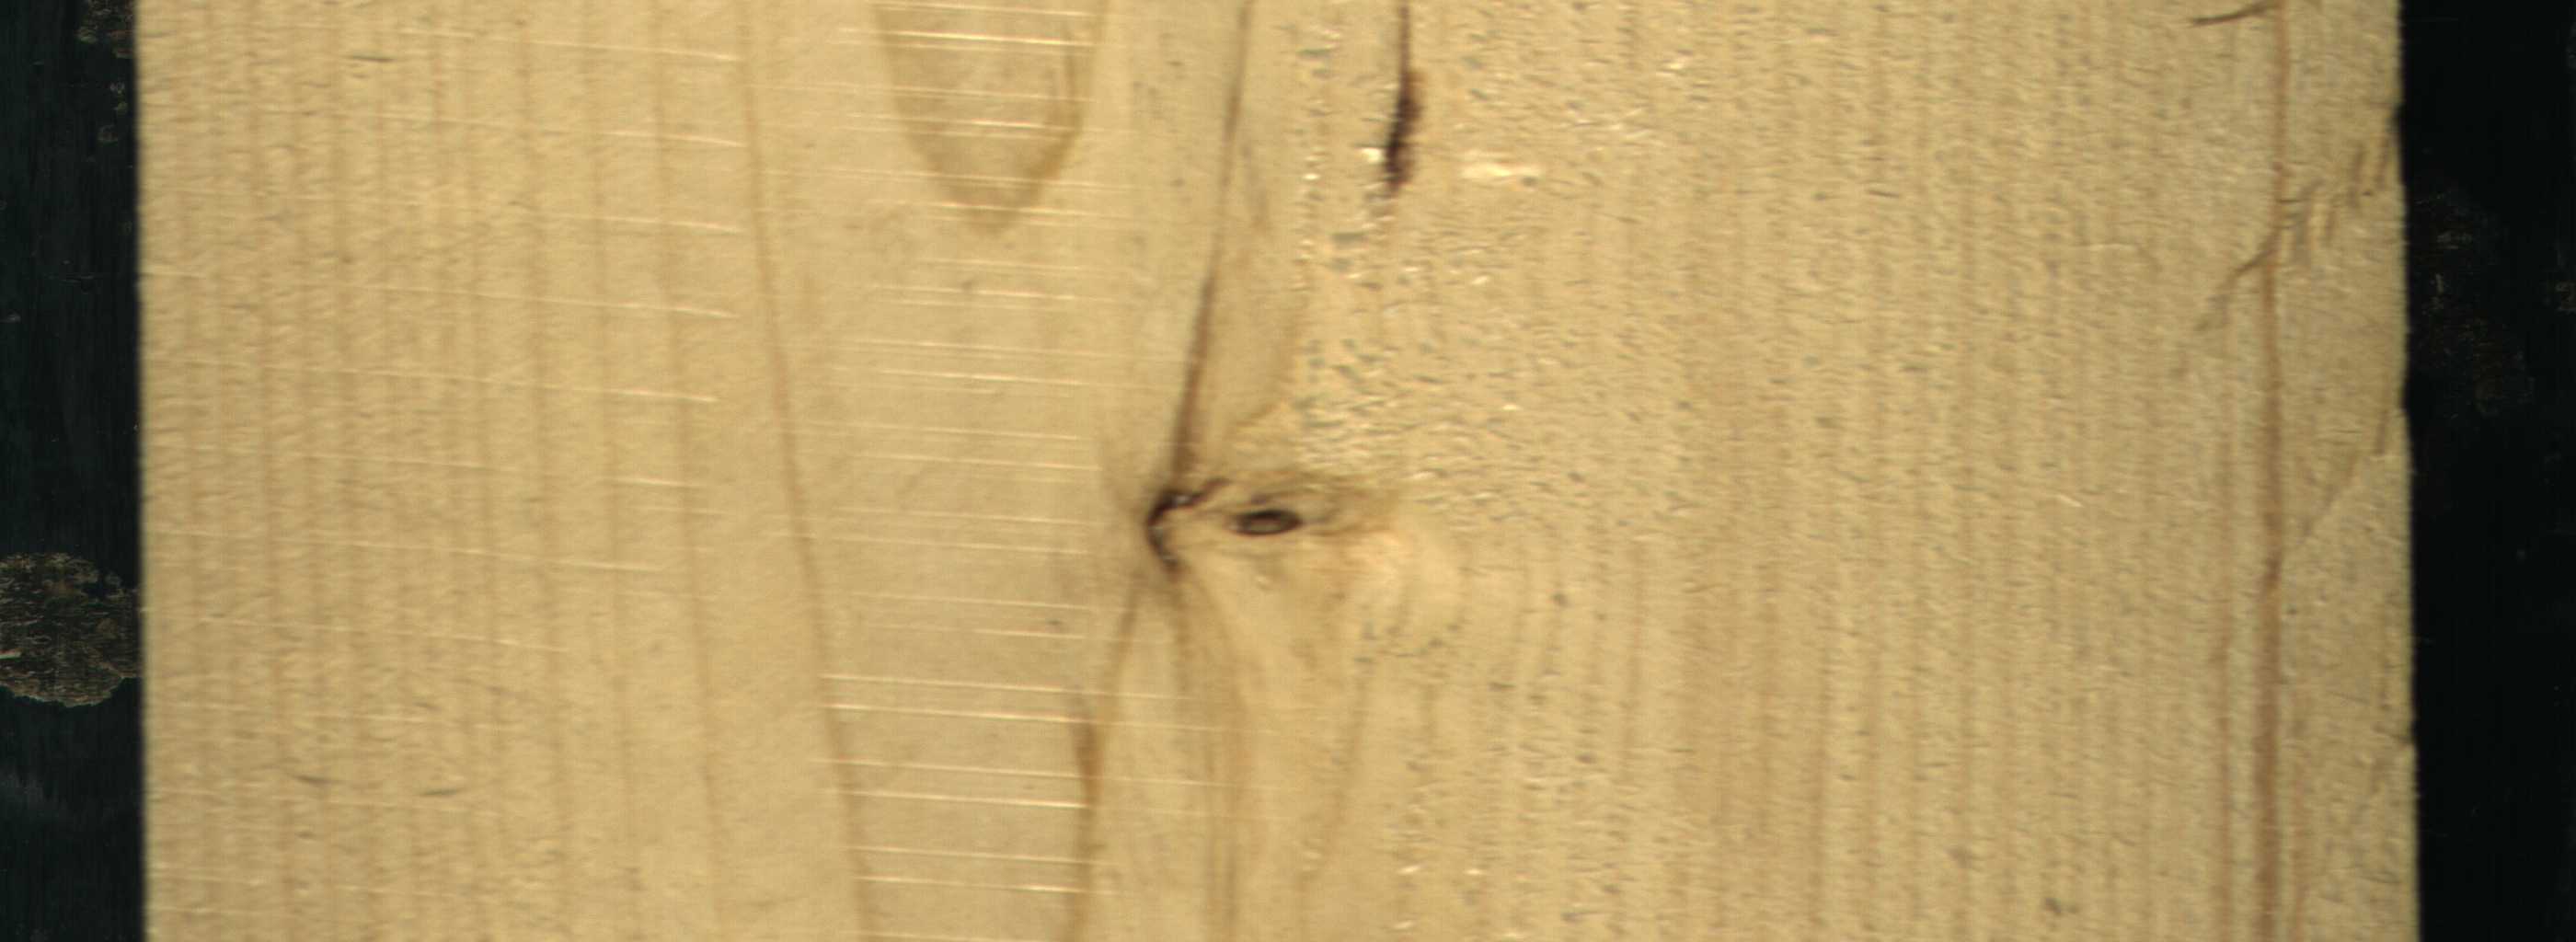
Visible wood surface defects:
resin
resin
Dead_Knot